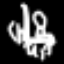
Label: chair